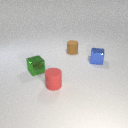
small red rubber cylinder in front of small brown rubber cylinder